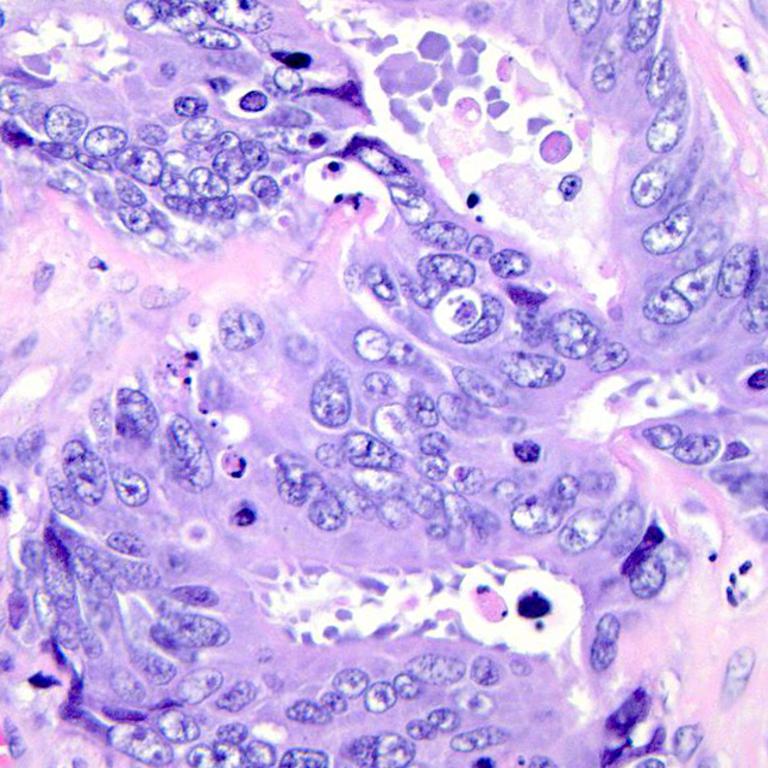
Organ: colon
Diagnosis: adenocarcinomas